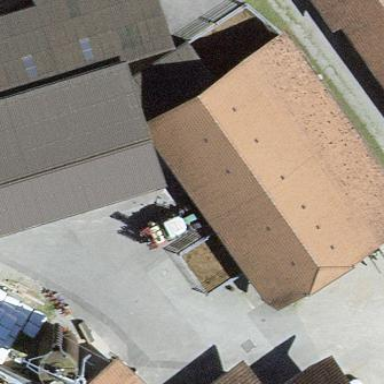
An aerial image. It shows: Rural barn.